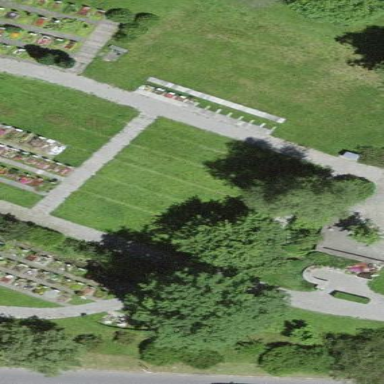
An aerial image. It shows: Cemetery.